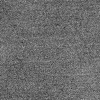
Atmospheric dust classification: dusty